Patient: sex F, age 54
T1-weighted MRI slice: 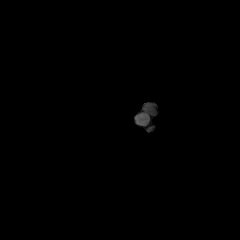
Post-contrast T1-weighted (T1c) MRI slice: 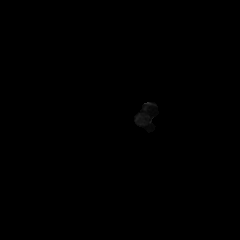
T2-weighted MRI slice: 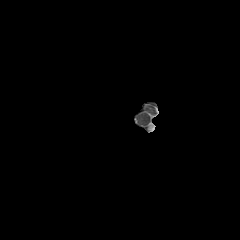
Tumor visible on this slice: no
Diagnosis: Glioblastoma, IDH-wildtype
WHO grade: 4